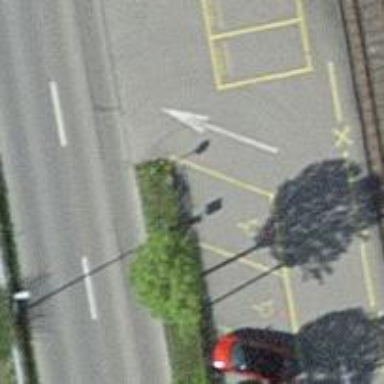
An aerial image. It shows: Bus stop with platform for public transport.